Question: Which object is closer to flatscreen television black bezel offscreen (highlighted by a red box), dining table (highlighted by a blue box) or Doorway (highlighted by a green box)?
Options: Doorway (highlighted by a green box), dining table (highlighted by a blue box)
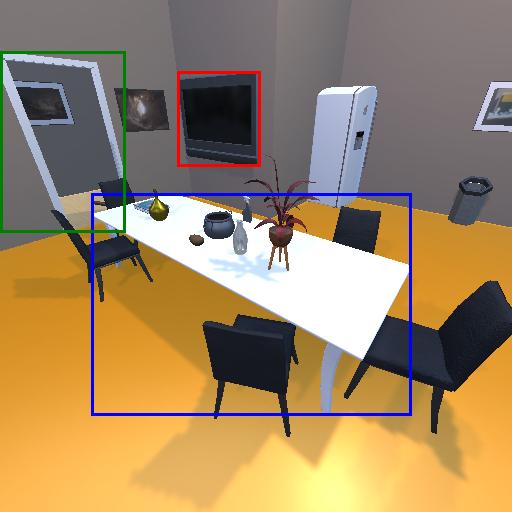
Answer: Doorway (highlighted by a green box)